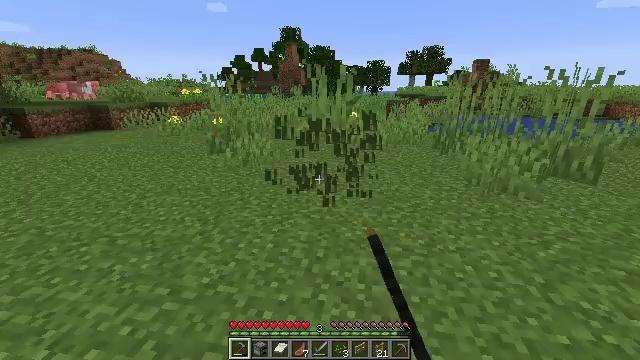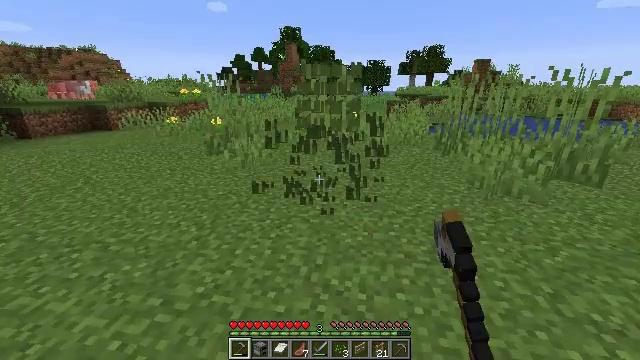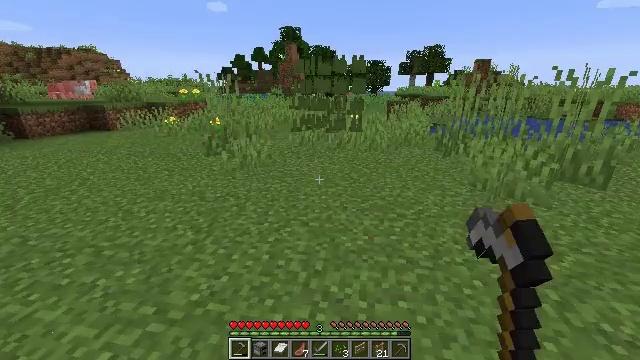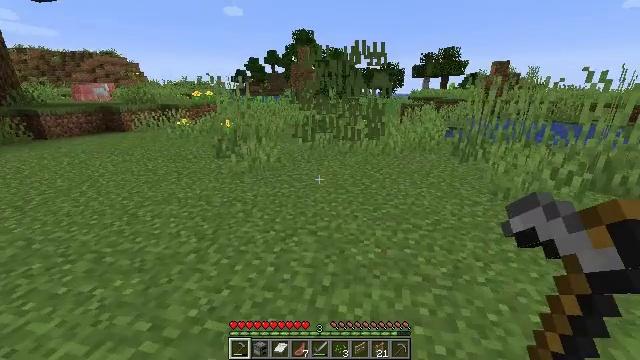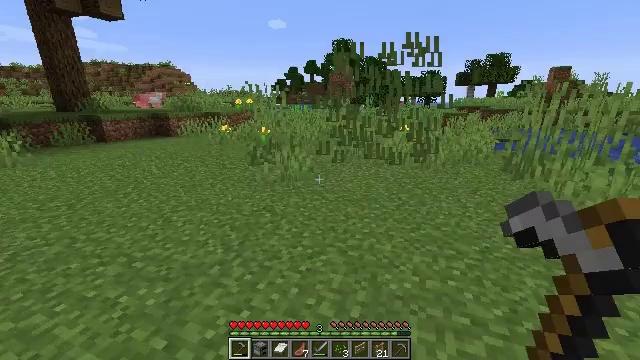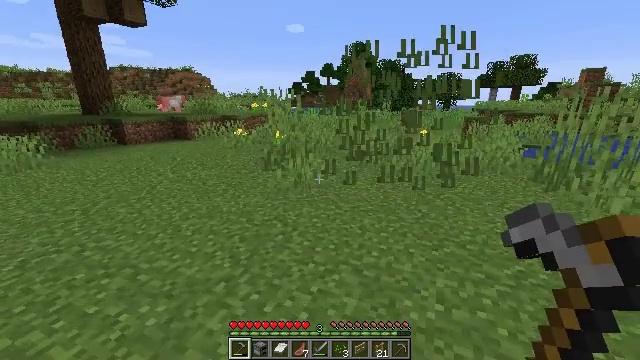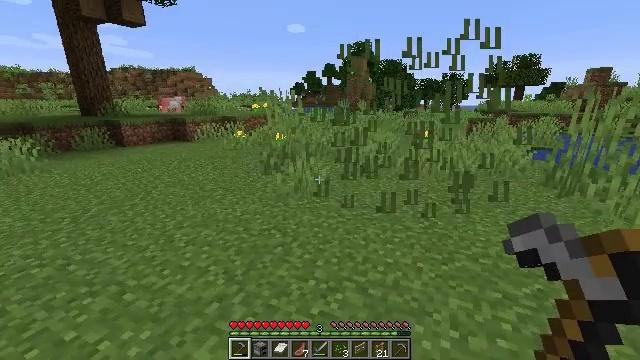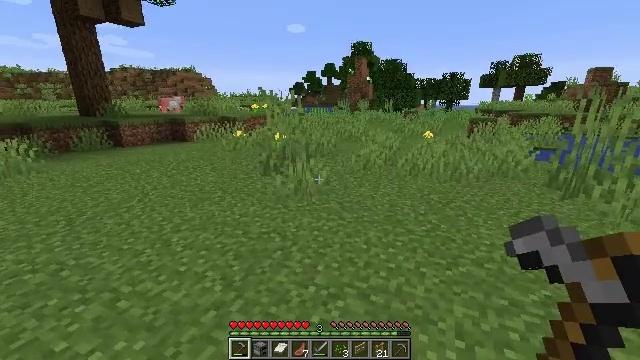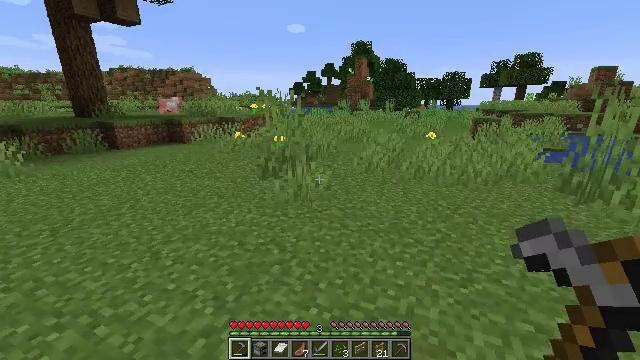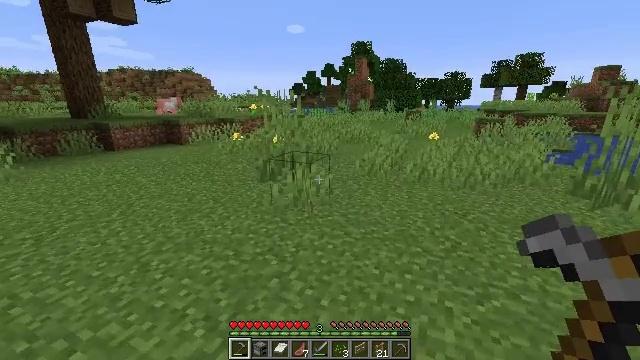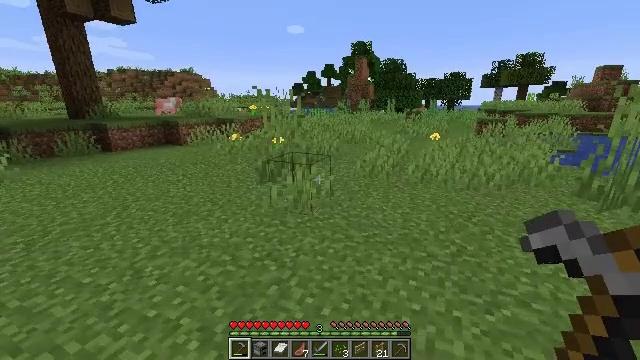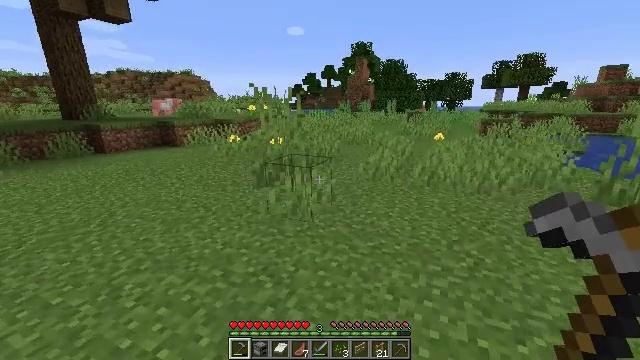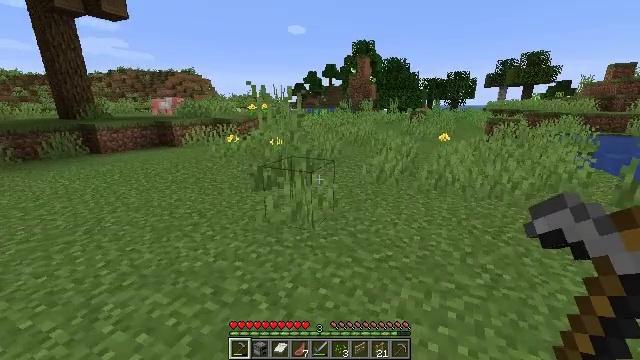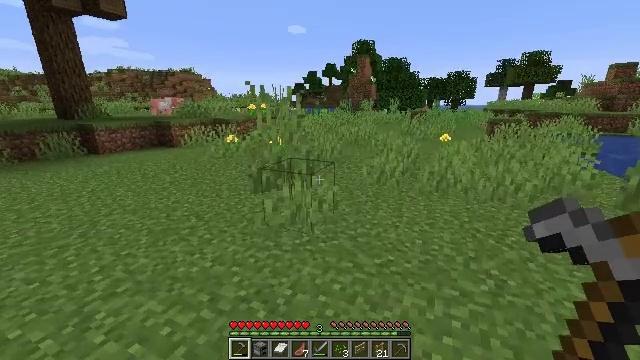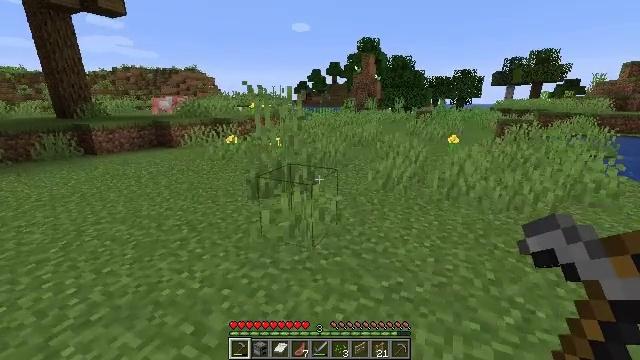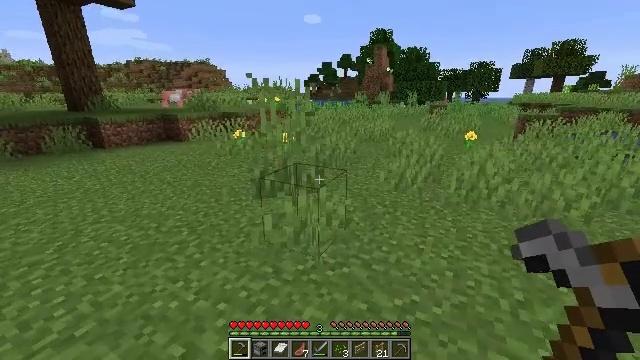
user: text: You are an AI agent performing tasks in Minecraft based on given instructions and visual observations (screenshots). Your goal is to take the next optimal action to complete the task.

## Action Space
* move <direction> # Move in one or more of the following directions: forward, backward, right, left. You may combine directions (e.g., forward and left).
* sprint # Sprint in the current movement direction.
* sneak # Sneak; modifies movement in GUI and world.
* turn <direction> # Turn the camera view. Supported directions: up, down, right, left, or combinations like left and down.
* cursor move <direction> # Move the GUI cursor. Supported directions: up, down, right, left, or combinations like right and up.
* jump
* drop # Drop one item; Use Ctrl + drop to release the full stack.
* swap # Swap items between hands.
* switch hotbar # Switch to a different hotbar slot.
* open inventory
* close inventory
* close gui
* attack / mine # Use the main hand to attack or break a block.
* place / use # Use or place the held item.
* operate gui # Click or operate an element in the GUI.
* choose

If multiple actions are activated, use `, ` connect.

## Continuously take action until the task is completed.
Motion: motion action
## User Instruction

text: Mine the grass in the plains.
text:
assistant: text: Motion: move forward
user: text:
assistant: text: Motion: move forward
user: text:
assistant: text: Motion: move forward, turn left
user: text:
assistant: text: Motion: move forward, turn left and up
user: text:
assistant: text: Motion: move forward, turn left
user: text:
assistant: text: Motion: move forward
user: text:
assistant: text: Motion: move forward
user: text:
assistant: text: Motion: move forward
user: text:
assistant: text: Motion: move forward
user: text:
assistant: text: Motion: move forward
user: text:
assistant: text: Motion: move forward
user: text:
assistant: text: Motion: move forward
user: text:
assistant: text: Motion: move forward
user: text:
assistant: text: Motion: move forward
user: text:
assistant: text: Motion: move forward, turn left and down
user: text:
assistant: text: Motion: turn left and down
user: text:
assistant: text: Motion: attack / mine
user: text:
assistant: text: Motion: attack / mine
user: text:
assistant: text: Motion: attack / mine
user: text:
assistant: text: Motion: attack / mine
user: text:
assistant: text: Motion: no_op
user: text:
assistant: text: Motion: no_op